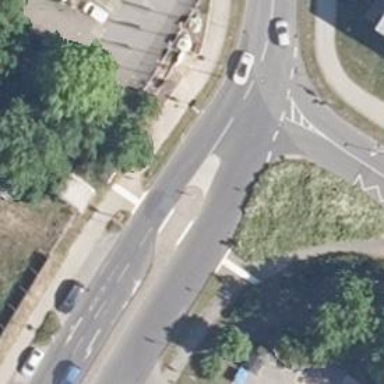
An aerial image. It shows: Tertiary road with asphalt surface and traffic calming island.